Interaction volume radius: 10 \u00c5
Interaction volume height: 15 \u00c5
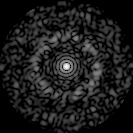
Disorder parameter: 0.8438